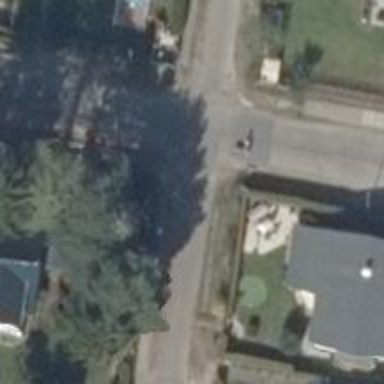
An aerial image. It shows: Residential road with concrete surface.